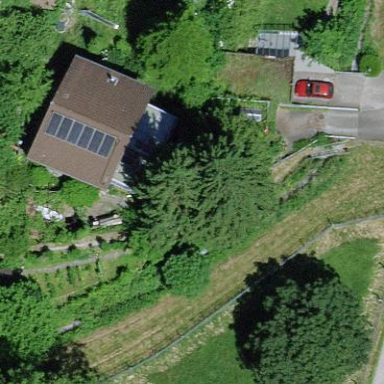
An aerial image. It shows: Simple and straightforward house.